An envelope spectrum derived from a bearing vibration measurement is shown; the reference markers locate BPFO, BPFI, BSF and FTF for this bearing geometry and shaft speed. Determine the bearing's health state. Answer with exactly one of: normal, inner_race, outer_race, ball.
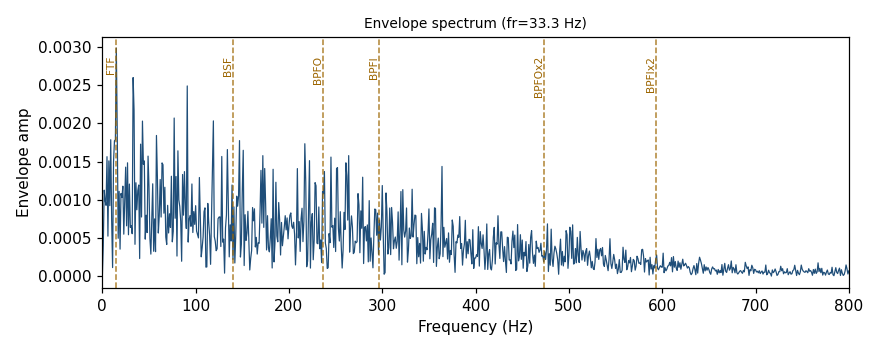
Answer: normal